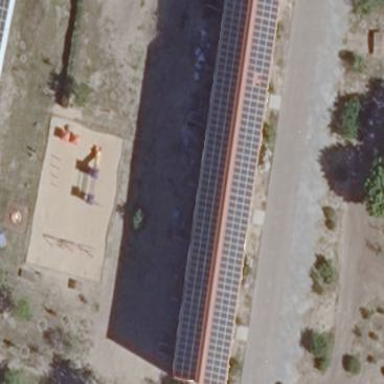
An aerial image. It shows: Residential building with small solar photovoltaic panel generator providing electricity.